Question: 2 DML statements in question:
1.
'''
DELETE FROM destination WHERE DCountry='USA'
Customer(FName, LName, HCountry)
'''
2.
'''
UPDATE customer SET HCountry='CH' and LName = 'Carlson'
WHERE FName='Joe'
'''
Destination(DID, DName, DCountry)
Booking(DID, LName, Year, Price)
- Attribute DID is a foreign key to Destination.DID
- Attribute LName is a foreign key to Customer.LName
I think for the UPDATE statement the mistake could lie in having tow SET statements. Is that correct?
For the fist one I am really clueless.
example instance of the database

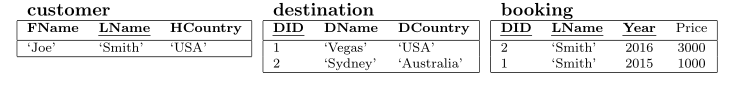
Answer: From the question I assume you are facing issues with both the queries and have not implemented DELETE/UPDATE cascade for foreign keys.
You should not delete the contents of one table when a column is being referenced as foreign key in another table. You may want to implement options for foreign keys of your table. These constraints take care of the referenced table if the data is removed/deleted from the parent table. You can refer to <URL> for help with the implementation. You can also find ways to alter existing foreign keys and set CASCADE constraints for them.
Also the Update query you have specified is a bit incorrect. When you try to update multiple columns using UPDATE query you need not use word 'AND' in between the columns. Separating it with a comma (,) is the syntax as below:
'''
UPDATE customer SET HCountry='CH',LName = 'Carlson' WHERE FName='Joe'
'''